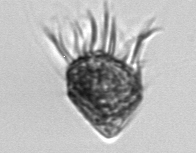
Label: Strombidium_morphotype2